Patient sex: M
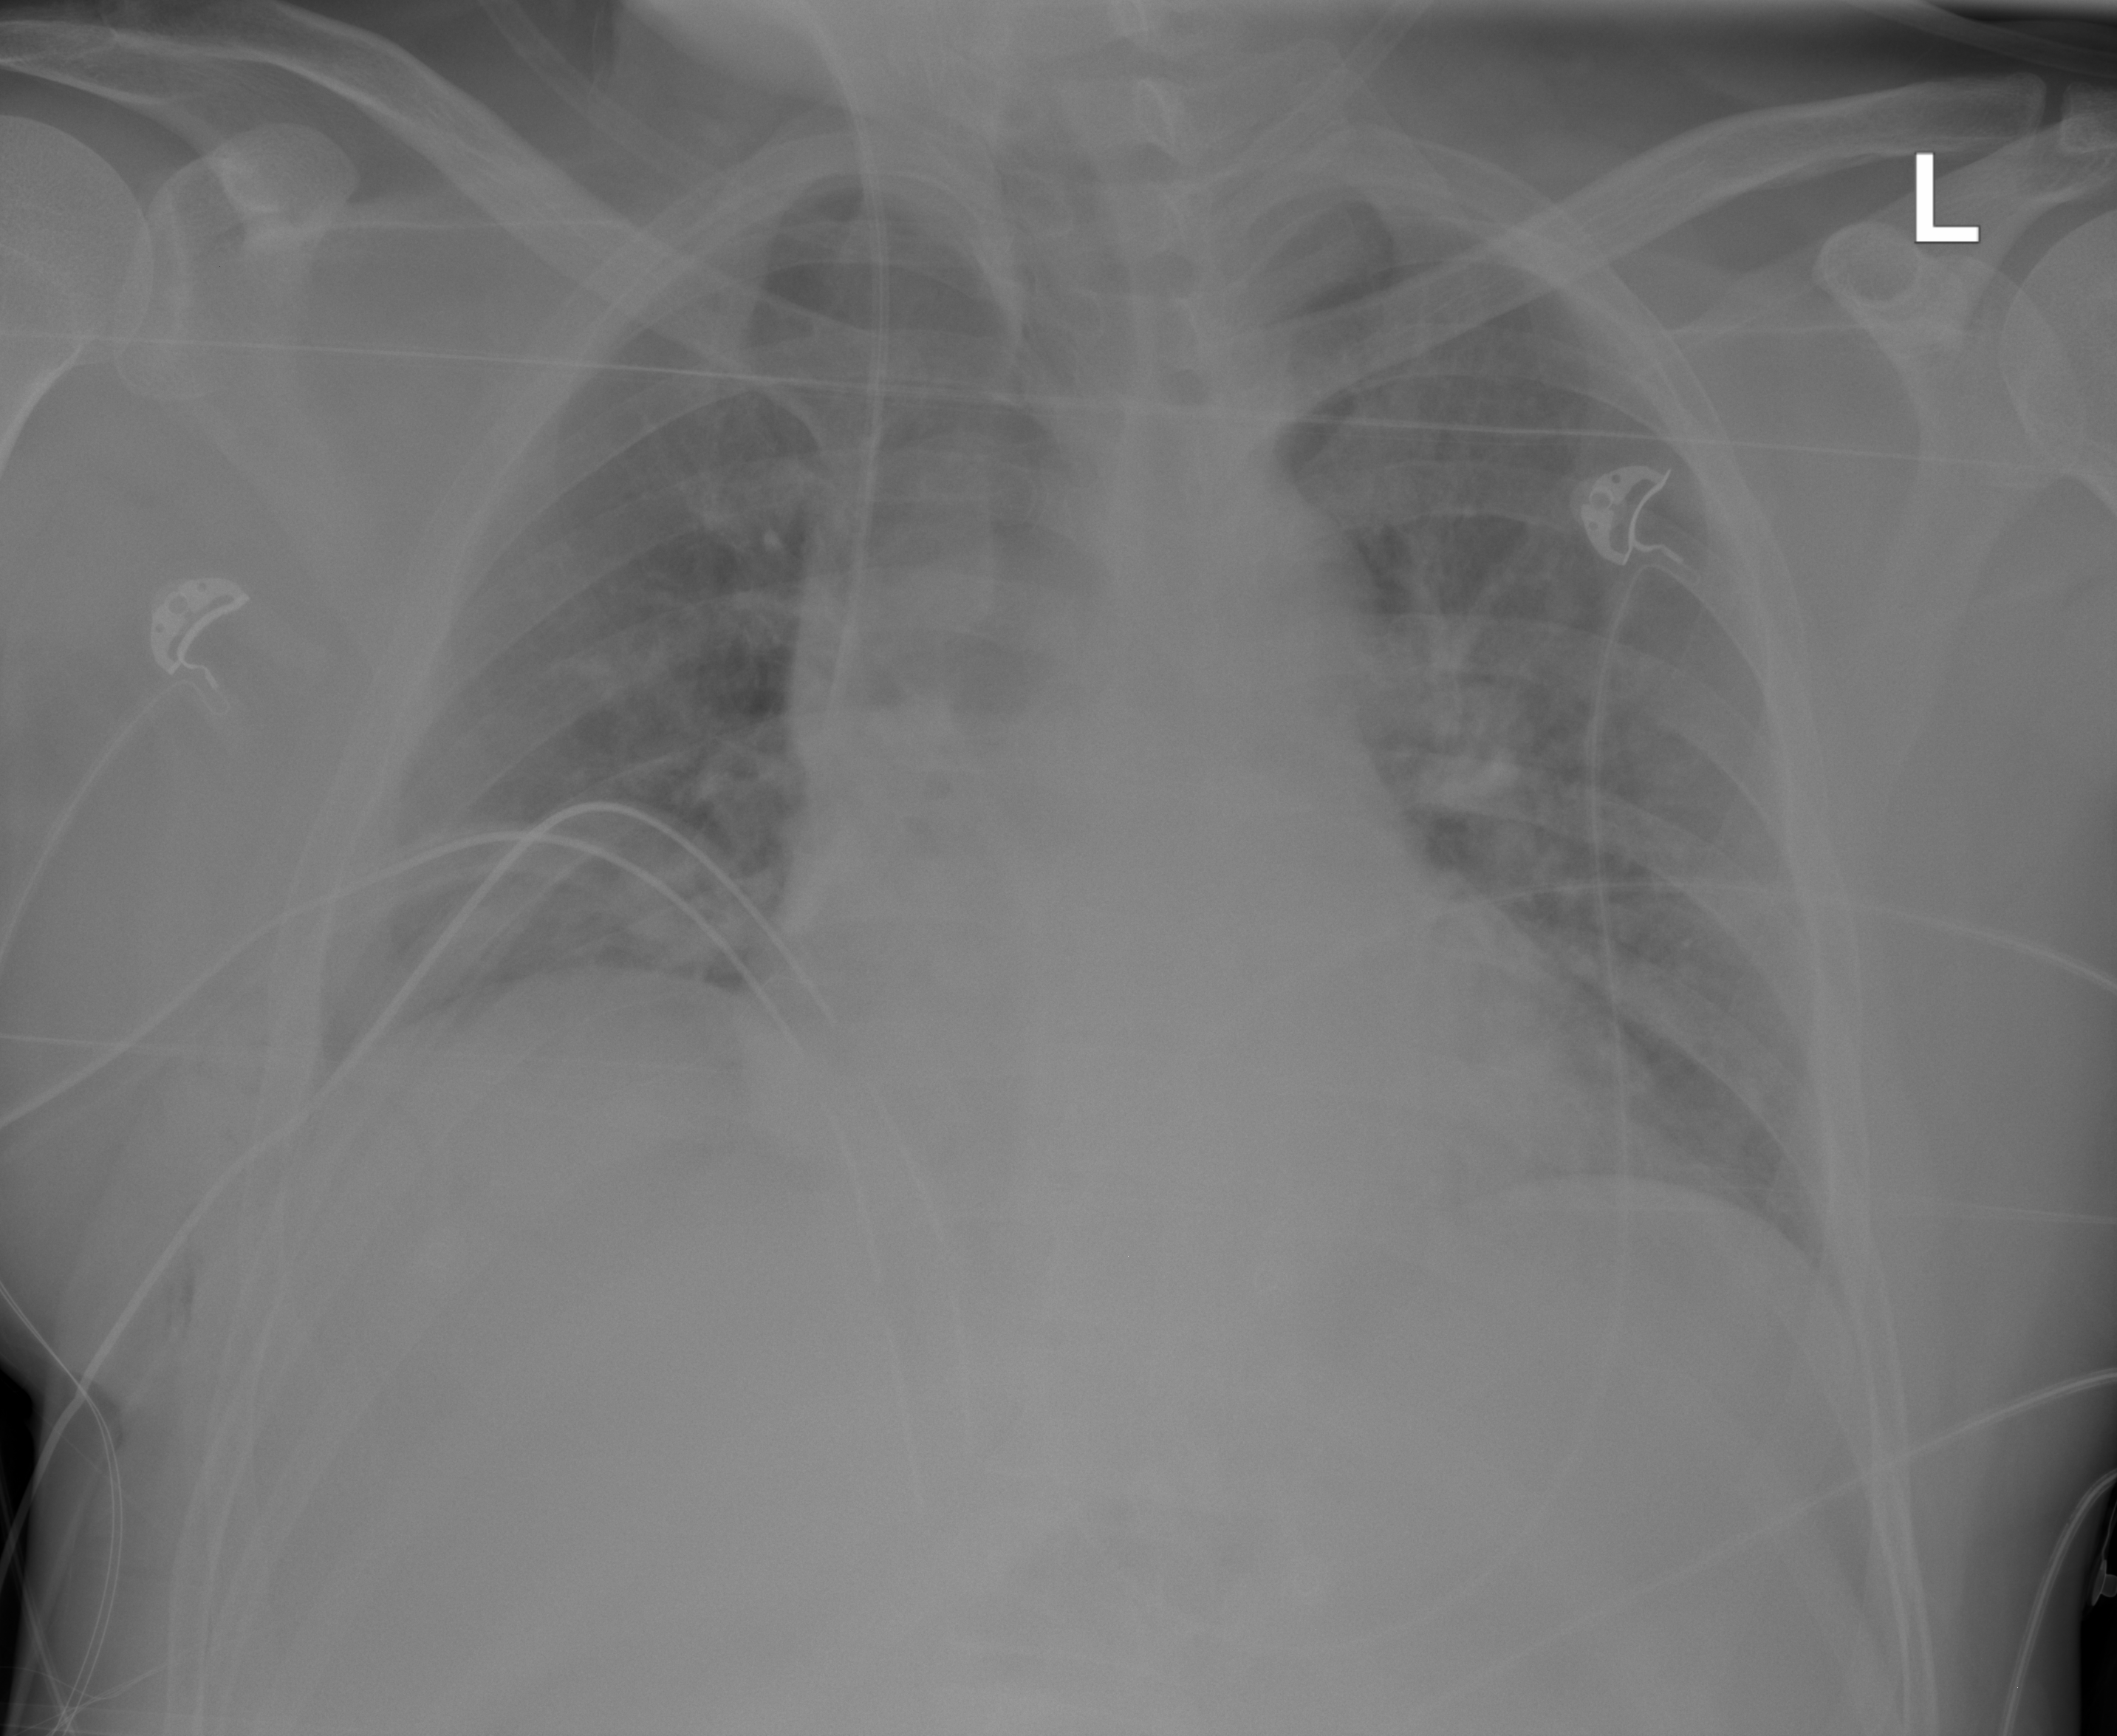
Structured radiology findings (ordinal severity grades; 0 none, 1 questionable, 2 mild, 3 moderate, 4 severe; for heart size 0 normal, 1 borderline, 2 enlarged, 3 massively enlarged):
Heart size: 0
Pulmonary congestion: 2
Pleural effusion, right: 0
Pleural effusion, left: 0
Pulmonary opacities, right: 0
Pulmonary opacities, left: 0
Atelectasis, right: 2
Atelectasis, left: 0